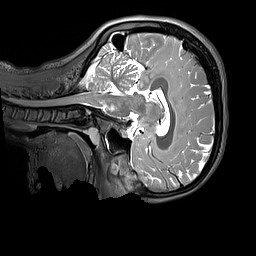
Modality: T2w
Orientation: sagittal
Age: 10
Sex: female
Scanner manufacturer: siemens
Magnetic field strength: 3 T
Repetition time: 3.2 s
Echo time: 0.408 s